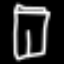
Label: pants